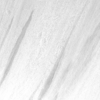
Label: not_dusty